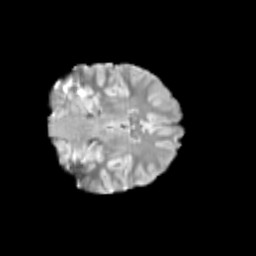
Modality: T2w
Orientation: coronal
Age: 10
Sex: female
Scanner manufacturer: siemens
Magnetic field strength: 3 T
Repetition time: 3.8 s
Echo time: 0.07 s